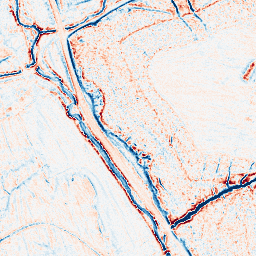
Category: edge_preserving
Decomposition family: anisotropic_diffusion
Decomposition parameters: iterations: 10
kappa: 100
gamma: 0.15
Upsampling method: bspline
Upsampling parameters: scale: 4
Upsampling scale: 4